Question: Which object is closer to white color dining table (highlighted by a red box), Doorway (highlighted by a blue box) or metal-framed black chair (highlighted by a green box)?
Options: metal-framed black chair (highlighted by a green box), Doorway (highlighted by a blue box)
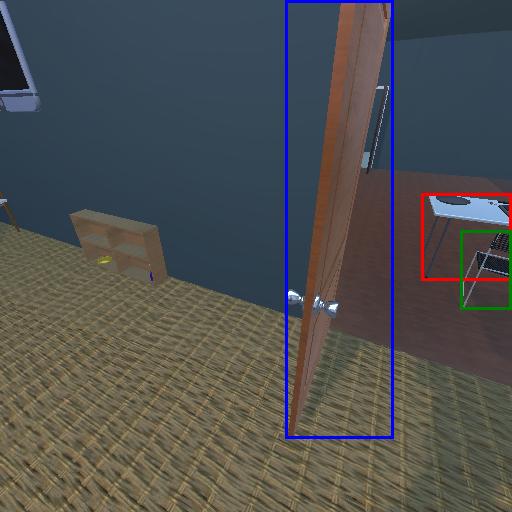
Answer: metal-framed black chair (highlighted by a green box)